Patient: sex M, age 48
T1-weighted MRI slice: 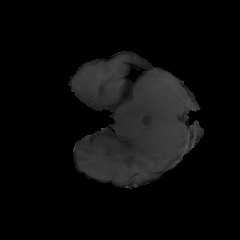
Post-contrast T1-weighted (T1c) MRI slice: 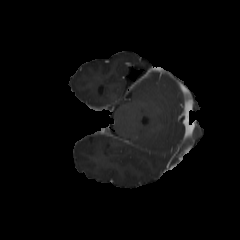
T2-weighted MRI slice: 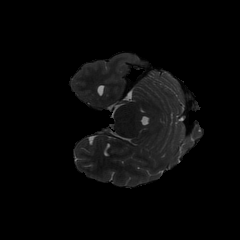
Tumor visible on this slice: no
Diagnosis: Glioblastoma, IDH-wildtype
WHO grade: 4